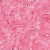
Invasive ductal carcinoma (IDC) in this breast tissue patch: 0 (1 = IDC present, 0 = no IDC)